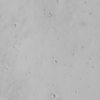
Label: not_dusty